Interaction volume radius: 10 \u00c5
Interaction volume height: 40 \u00c5
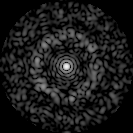
Disorder parameter: 0.8266